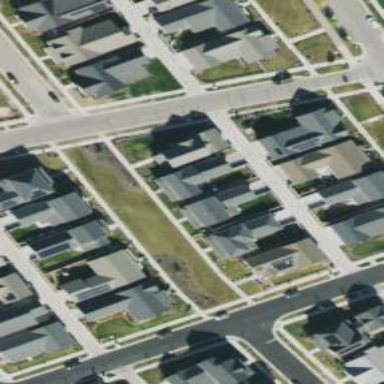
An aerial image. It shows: Neighborhood.